Question: I have a simple form which is like this:
'''
<form action="post">
<input class="text" type="text" name="firstname" value="First Name"/>
<br />
<input class="text" type="text" name="lastname" value="Last Name" />
<br />
<input class="text" type="text" name="username" value="Username" />
<br />
<input class="text" type="password" name="password" value="password" />
<br />
<input class="button" type="submit" value="Submit" />
<br />
</form>
'''
'''
fieldset { margin:1em 0; }
form { margin:0; }
input { }
input.text { color: #aaa; }
input:focus { background:#ddd; }
input, select, textarea { display:block; margin-bottom:5px; padding:5px 10px; }
input[type="checkbox"], input[type="radio"] { padding: 0; display:inline; vertical-align:-1px; }
input[type="submit"] { cursor:pointer; }
label { font-weight:normal; display:block; margin-top:0.5em; }
'''

When a visitor clicks in the input field and the 'background-color' changes to '#ddd' 'input:focus { background:#ddd; }', Can the text like 'Last Name' . Can I use some css like 'display:none' or something else.
If yes, how? Kindly help.
I do not want to use any JavScript if possible.
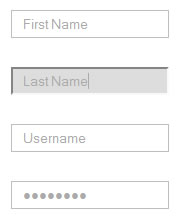
Answer: In html 5 you can use placeholder lik this:
'''
<input class="text" type="text" name="lastname" value="" placeholder="Last Name"/>
'''
And for older browser i use this jquery script
'''
if ($.browser.msie) {
$("input[type=text], textarea").each(function() {
return $(this).val($(this).attr("placeholder")).addClass("placeholder");
}).bind("focus", function() {
if ($(this).val() === $(this).attr("placeholder")) {
return $(this).val("").removeClass("placeholder");
}
}).bind("blur", function() {
if ($(this).val() === "") {
return $(this).val($(this).attr("placeholder")).addClass("placeholder");
}
});
}
'''